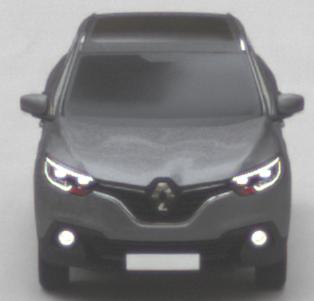
Make: Renault
Model: Kadjar ENERGY TCe 130
Detailed model: Kadjar
Model produced from: 2015/05
Model produced until: 2018/08
Doors: 5
Color: gray
Road condition: dry road
Daytime: morning or afternoon
Contrast: low contrast